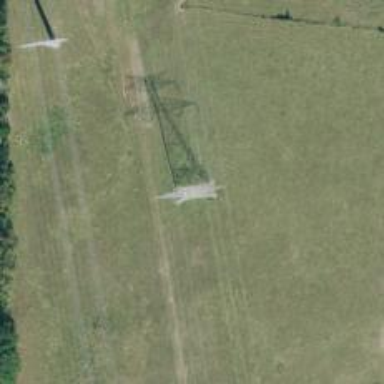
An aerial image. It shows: Power tower.